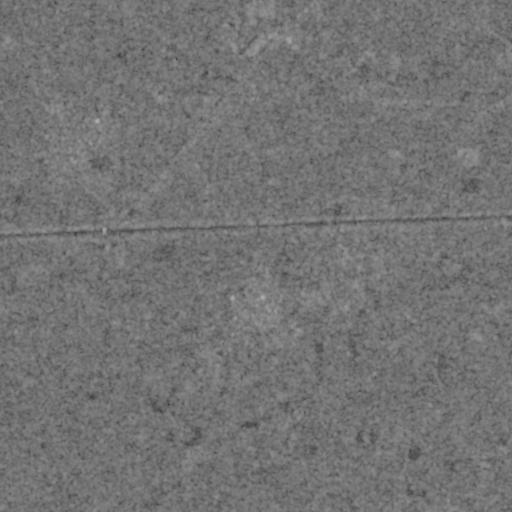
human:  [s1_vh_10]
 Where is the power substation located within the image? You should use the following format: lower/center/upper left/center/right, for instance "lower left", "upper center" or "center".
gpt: The power substation is located in the upper center of the image.
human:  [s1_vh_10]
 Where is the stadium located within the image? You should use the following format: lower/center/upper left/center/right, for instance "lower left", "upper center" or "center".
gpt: The stadium is located in the upper left of the image.
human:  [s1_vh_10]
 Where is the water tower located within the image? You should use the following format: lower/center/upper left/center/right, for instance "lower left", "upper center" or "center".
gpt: The water tower is located in the center left of the image.
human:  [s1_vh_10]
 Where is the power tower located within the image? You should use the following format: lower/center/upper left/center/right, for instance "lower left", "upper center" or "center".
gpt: There is no power tower in the image.

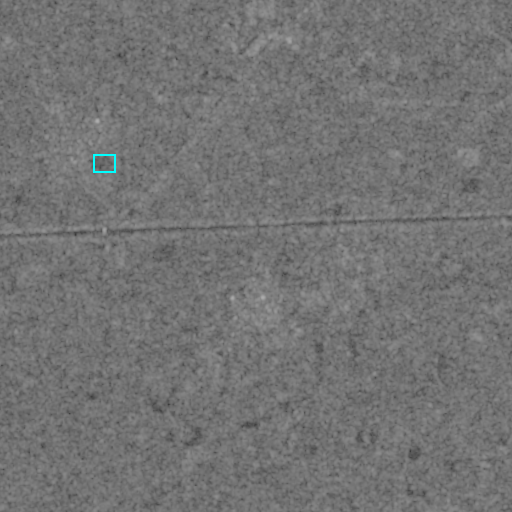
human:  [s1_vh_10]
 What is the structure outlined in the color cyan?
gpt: The structure outlined in cyan is a stadium.
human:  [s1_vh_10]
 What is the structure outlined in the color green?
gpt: There is no green outline.